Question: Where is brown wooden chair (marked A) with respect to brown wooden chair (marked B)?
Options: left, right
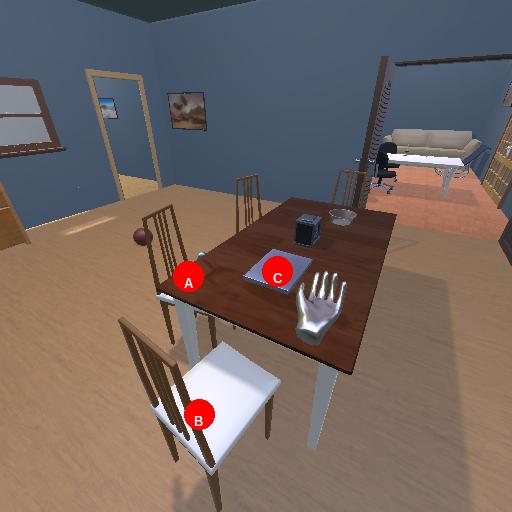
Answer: left